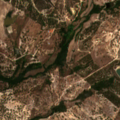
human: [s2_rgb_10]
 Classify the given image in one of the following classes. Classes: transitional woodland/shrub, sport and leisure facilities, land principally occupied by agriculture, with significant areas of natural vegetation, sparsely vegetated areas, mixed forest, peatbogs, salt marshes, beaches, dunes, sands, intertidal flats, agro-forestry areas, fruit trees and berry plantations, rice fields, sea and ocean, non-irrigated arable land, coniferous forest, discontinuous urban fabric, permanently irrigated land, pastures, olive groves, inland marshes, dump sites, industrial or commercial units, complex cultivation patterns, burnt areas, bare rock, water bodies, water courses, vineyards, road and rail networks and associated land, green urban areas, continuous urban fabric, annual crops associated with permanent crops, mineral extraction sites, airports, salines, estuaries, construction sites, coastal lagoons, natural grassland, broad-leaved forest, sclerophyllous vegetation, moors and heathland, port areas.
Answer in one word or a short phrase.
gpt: non-irrigated arable land, coniferous forest, mixed forest, transitional woodland/shrub